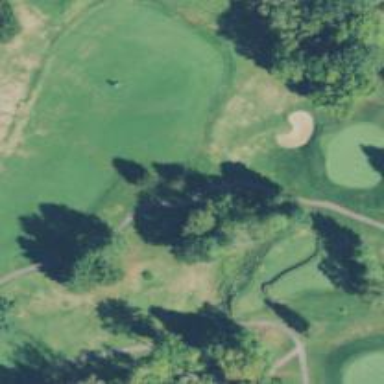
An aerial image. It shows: Path designated for golf carts.